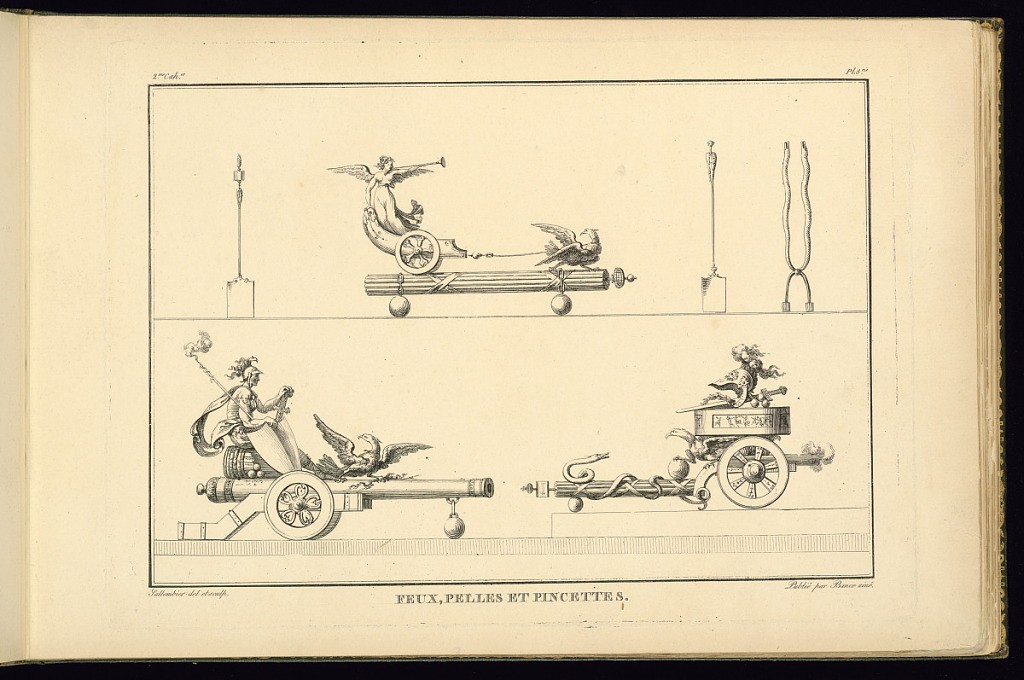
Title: FEUX, PELLES, ET PINCETTES
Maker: Henri Sallembier, French, ca. 1753 - 1820
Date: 1805
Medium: Etching on paper
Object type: Print
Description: Designs for three andirons, two fireplace tongs, and two fireplace shovels with Empire style motifs, including winged female figure of Victory, birds, soldier in armer, cannons, snake, armor, chariot, and a sword. The plate is titled, signed, and numbered.